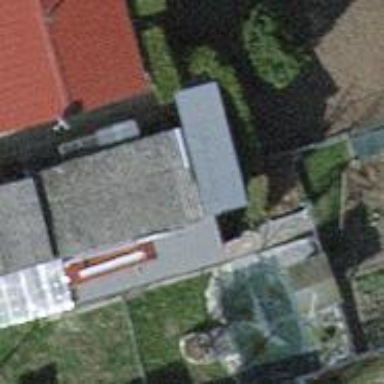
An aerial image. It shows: Shed.